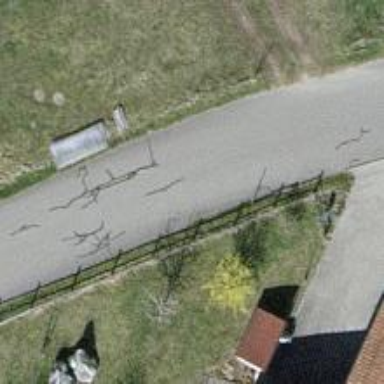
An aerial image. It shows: Residential road.